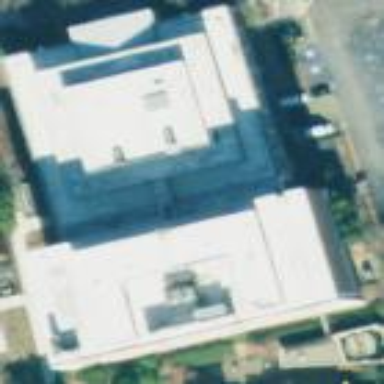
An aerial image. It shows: University building with library inside.